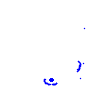
Particle: proton